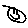
Label: smiley face